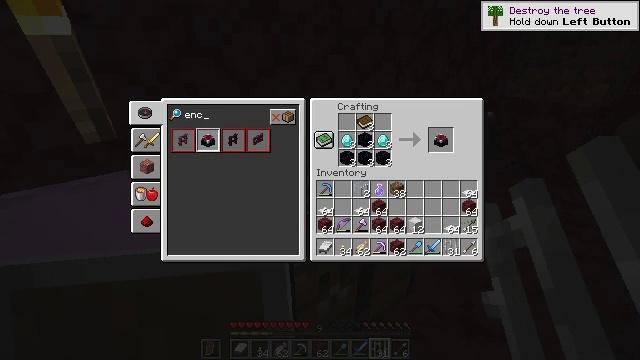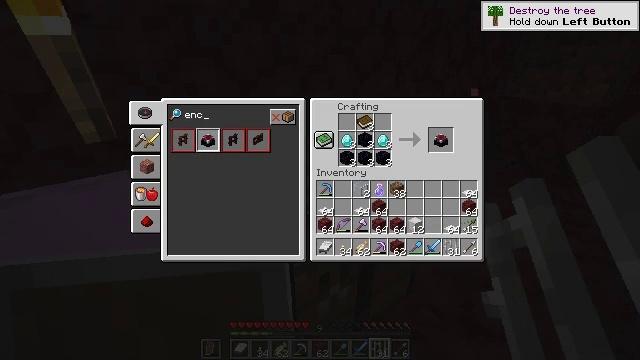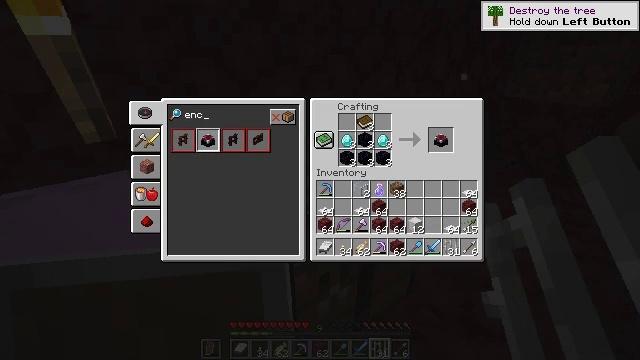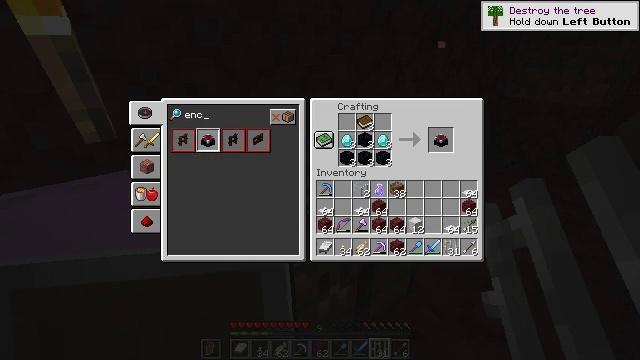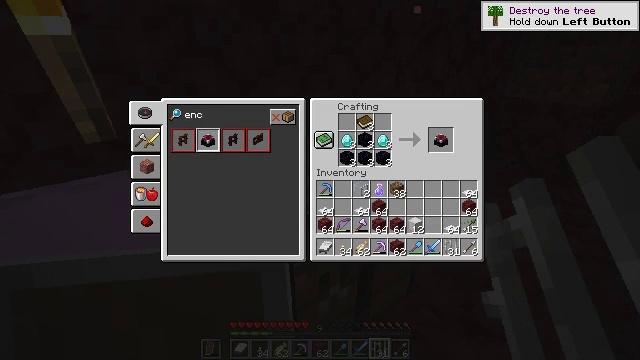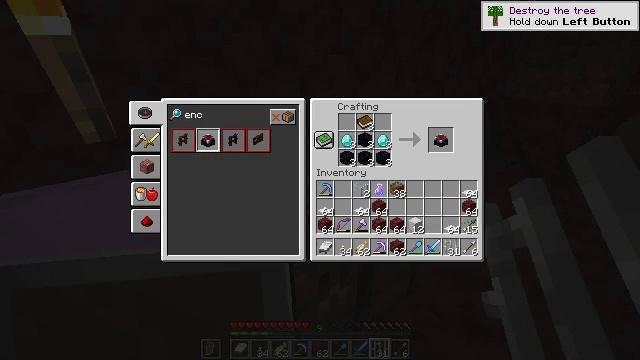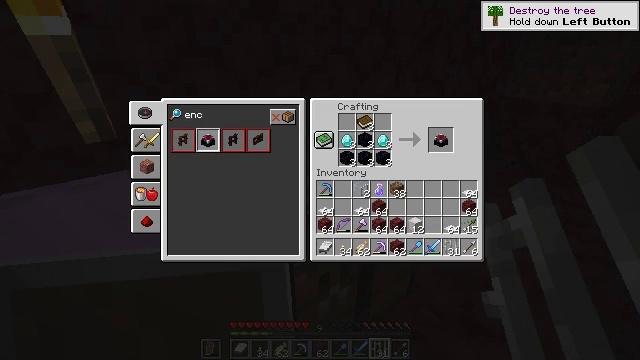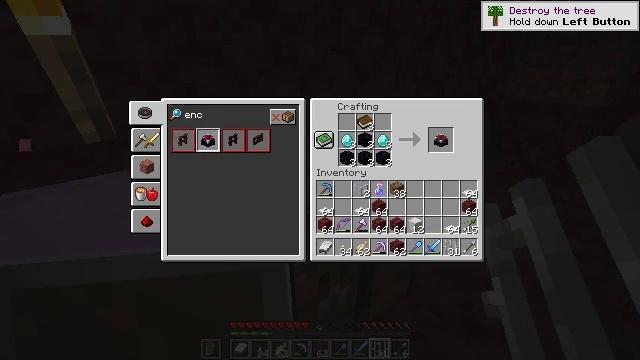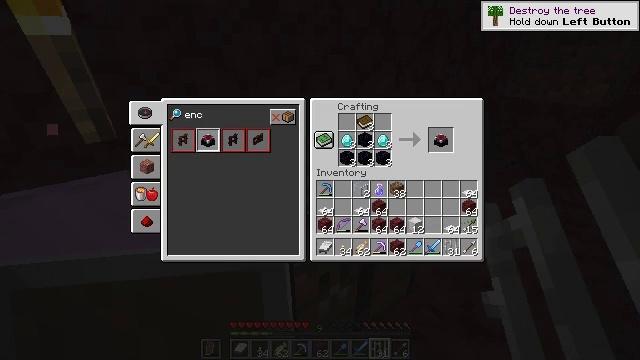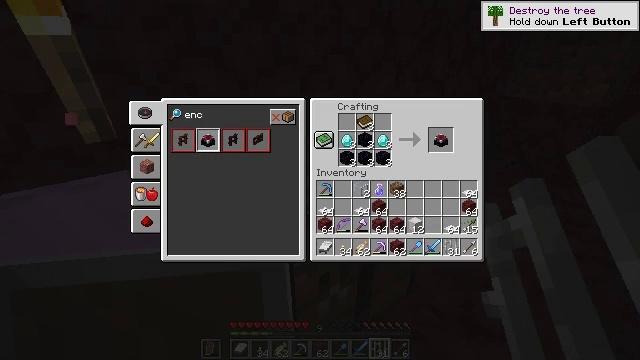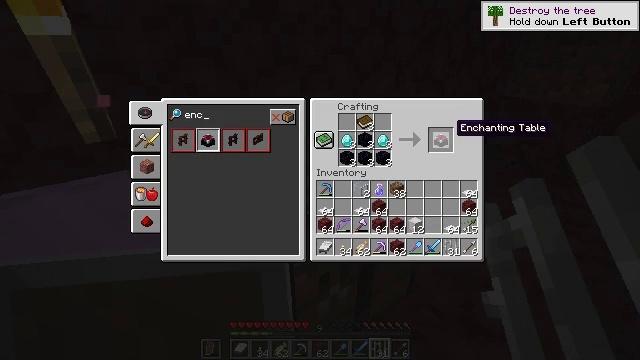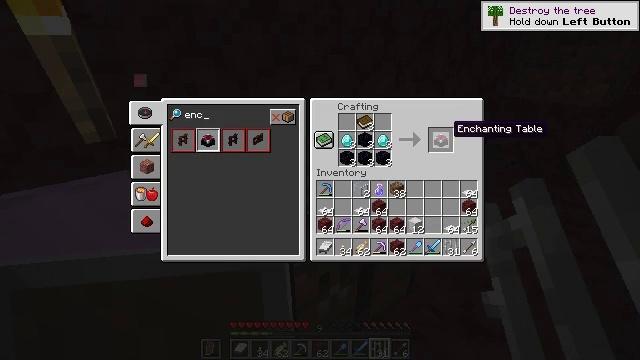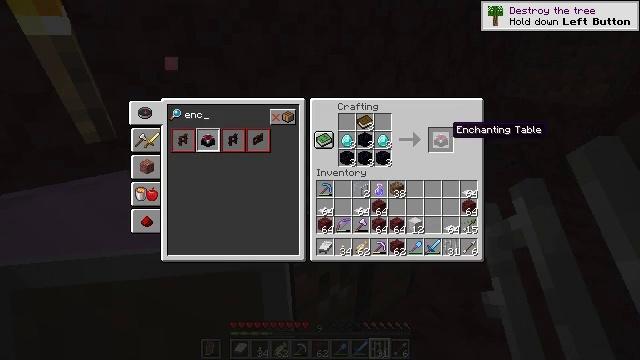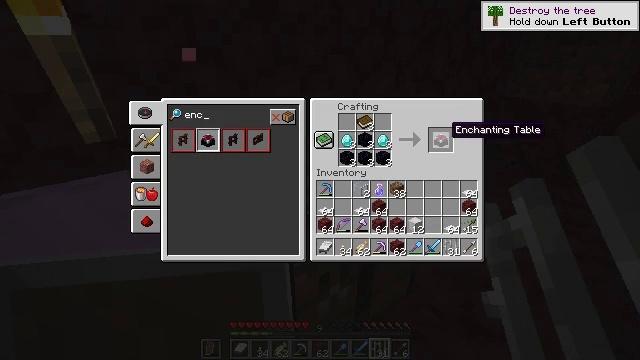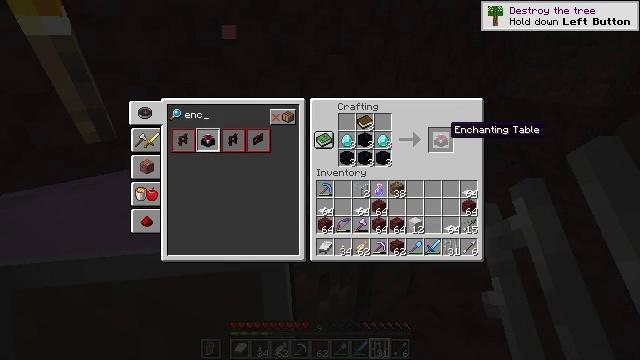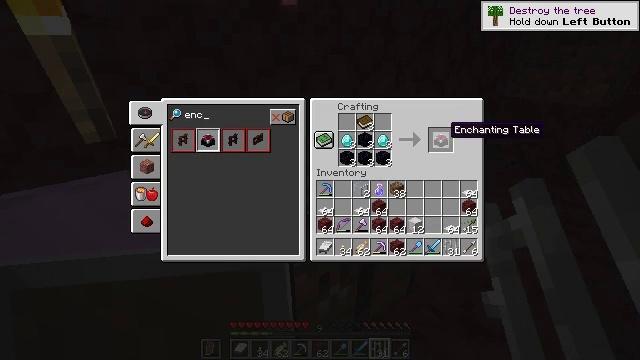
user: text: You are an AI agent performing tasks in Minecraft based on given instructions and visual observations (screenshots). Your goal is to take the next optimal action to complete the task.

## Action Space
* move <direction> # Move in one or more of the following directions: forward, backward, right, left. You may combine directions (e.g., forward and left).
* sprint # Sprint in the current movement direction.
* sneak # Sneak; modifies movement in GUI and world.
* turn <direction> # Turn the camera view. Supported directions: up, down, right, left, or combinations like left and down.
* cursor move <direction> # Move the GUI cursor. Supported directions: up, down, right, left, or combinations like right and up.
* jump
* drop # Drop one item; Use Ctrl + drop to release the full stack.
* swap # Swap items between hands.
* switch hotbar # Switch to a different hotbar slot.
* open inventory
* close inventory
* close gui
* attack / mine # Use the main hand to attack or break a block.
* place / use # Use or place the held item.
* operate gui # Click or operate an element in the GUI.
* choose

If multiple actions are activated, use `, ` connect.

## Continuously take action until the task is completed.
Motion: motion action
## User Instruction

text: Make sure you have the right materials to craft an enchanting table.
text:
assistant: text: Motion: sneak, cursor move left
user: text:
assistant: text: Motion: sneak
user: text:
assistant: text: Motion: sneak
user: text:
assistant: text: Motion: sneak
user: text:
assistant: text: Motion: sneak
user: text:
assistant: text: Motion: sneak
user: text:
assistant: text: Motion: sneak
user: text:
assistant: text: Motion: sneak
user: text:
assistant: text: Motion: sneak
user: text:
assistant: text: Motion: sneak
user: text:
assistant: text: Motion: sneak
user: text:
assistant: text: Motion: sneak
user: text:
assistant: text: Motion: sneak
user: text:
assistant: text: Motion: sneak
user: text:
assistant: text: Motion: sneak
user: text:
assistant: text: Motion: sneak
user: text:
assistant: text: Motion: sneak
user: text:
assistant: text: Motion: sneak
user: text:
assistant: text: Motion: sneak
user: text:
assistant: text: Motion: sneak
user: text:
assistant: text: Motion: sneak, operate gui
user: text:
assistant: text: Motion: sneak, operate gui
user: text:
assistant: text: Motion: sneak
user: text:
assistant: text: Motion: sneak
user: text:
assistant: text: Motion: sneak
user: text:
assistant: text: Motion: sneak